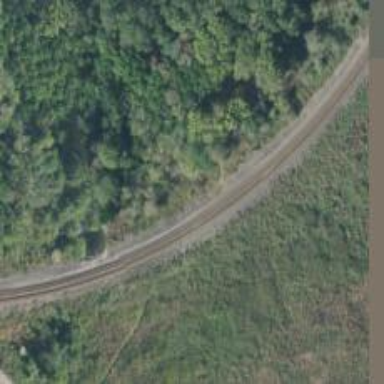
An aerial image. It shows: Railway track.